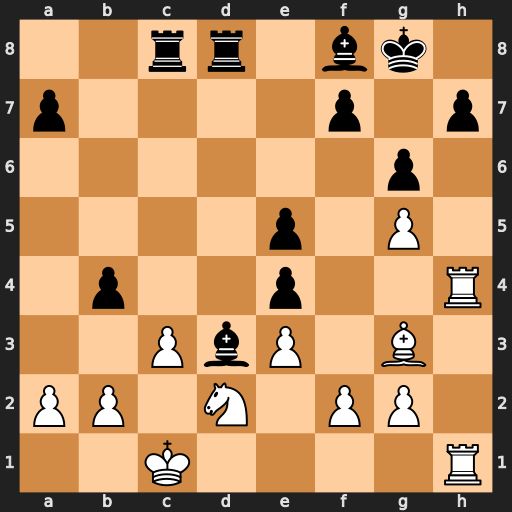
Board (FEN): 2rr1bk1/p4p1p/6p1/4p1P1/1p2p2R/2PbP1B1/PP1N1PP1/2K4R
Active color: w
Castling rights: -
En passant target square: -
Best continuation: Rxh7 Bg7 Rxg7+ Kxg7 Bxe5+